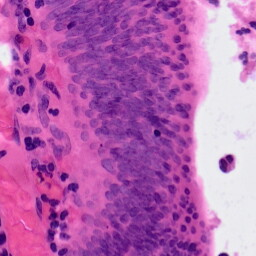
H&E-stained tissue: Colon